Chest X-ray:
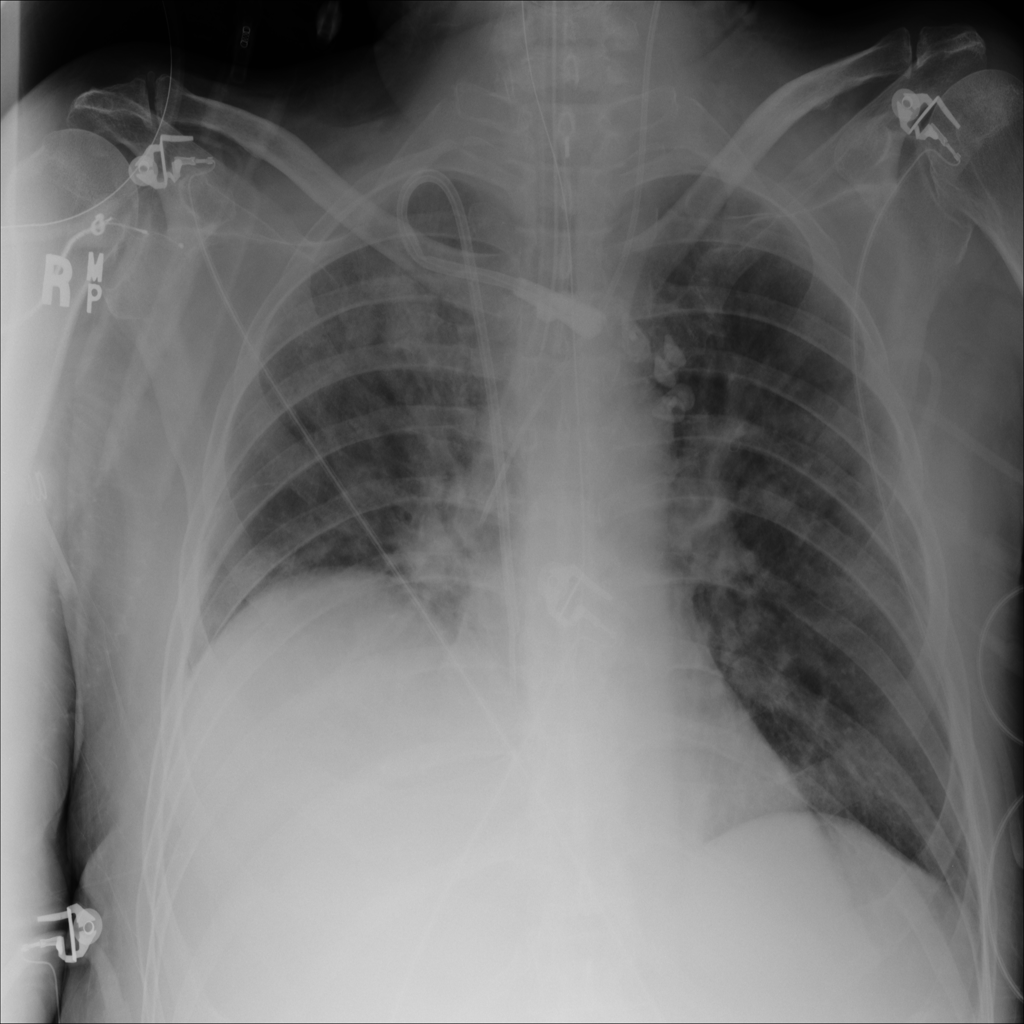
No abnormal finding: yes